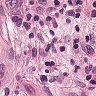
Metastatic tissue present: yes